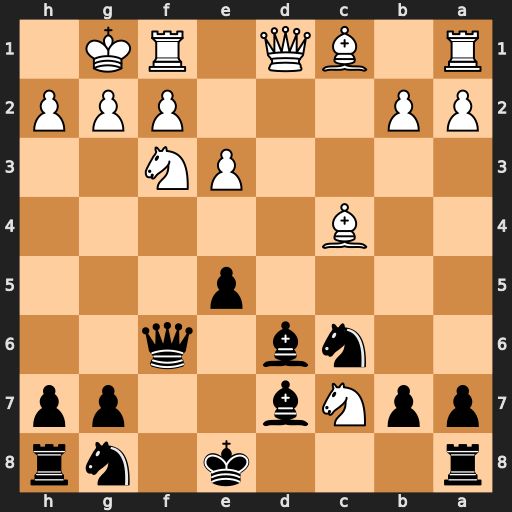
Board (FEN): r3k1nr/ppNb2pp/2nb1q2/4p3/2B5/4PN2/PP3PPP/R1BQ1RK1
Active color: b
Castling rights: kq
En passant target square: -
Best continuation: Bxc7